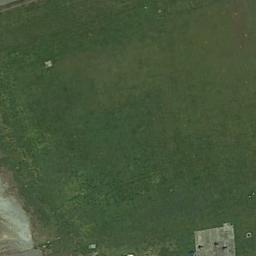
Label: meadow